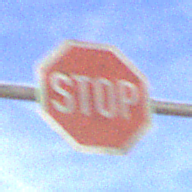
Verkehrszeichen: Stop
Umgebung: Outdoor, RoadRail
Tageszeit: MorningAfternoon
Wetter: PartlyCloudy
Licht: Natural
Jahreszeit: NotSpecified
Kontrast: HighContrast